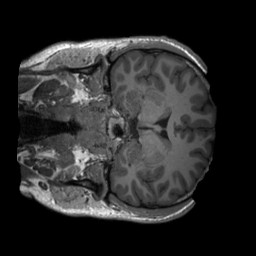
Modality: T1w
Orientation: coronal
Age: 20
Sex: male
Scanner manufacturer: siemens
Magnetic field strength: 3 T
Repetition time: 2.3 s
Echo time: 0.00232 s